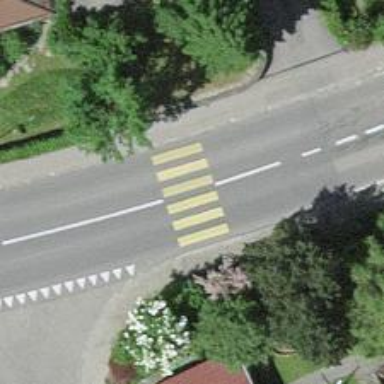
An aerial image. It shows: Zebra crossing on the road.